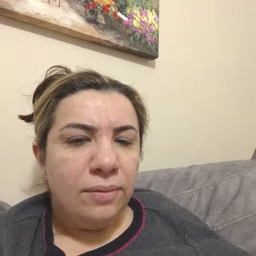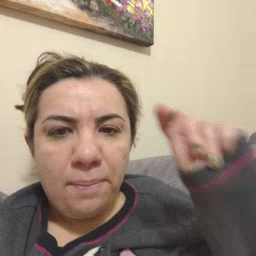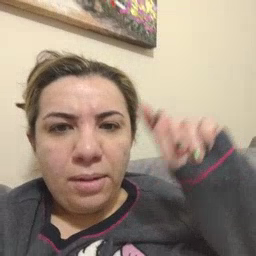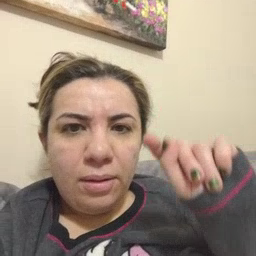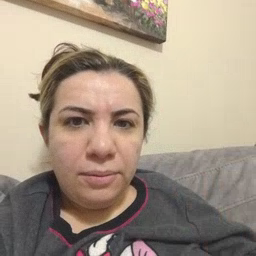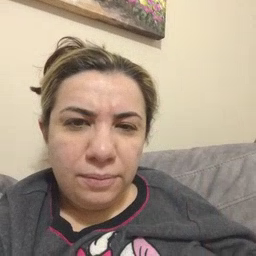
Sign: potty